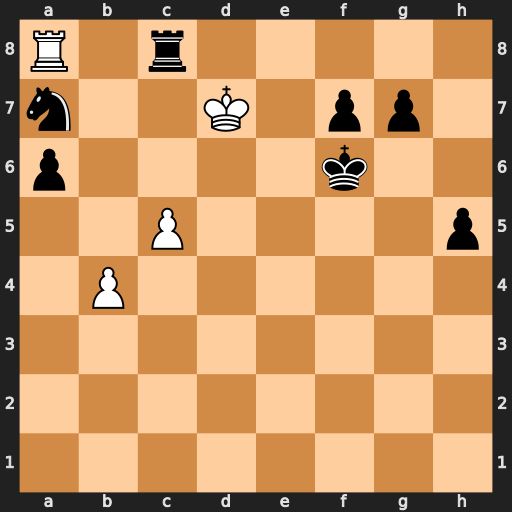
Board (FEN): R1r5/n2K1pp1/p4k2/2P4p/1P6/8/8/8
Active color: w
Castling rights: -
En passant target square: -
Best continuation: Rxa7 Rb8 Rxa6+